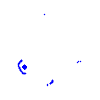
Particle: pion